Question: I've made a DataGradView in C# which allows me to collapse and expand rows.
Looks like this:

At startup i want to collapse all customers with multiple entrys. Like the one shown in picture. Works well if the total number of 'customers is < 10.000'
If total number of 'customer is > 10.000' it takes a few minutes to go.
Code to collapse all customers:
'''
int number = 0;
int oldnumber = 0;
int parent = 0;
foreach (CustomDataGridViewRow row in dataGridView1.Rows)
{
try
{
number = int.Parse(row.Cells[1].Value.ToString());
if (number != oldnumber && int.Parse(dataGridView1.Rows[row.Index + 1].Cells[1].Value.ToString()) == number)
{
row.Is_expander = true;
parent = row.Index;
}
if (number == oldnumber)
{
row.hide(parent);
}
oldnumber = number;
}
catch { }
}
'''
foreach row which has to collapse i call 'row.hide(parent)', which set the visibility to false and saves the parent index.
foreach parent row an icon will be drawn
Can you guess why it takes so long to hide all these rows?
Maybe after each hidden row screen draws again?
Maybe i am doing unnecessary or heavy-performance stuff in loop?
I have no idea
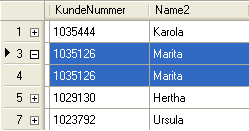
Answer: You can use 'VirtualMode' with 'DataGridView' in order to very efficiently update the grid. See this article: <URL>
If you are rendering > 10,000 virtual-mode is a must!